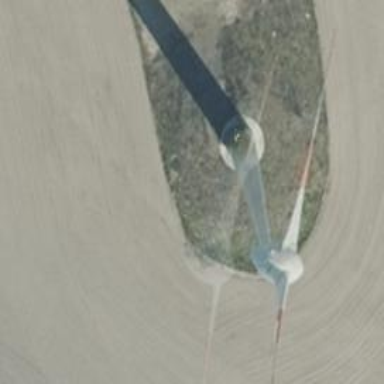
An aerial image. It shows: Wind-powered generator.